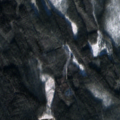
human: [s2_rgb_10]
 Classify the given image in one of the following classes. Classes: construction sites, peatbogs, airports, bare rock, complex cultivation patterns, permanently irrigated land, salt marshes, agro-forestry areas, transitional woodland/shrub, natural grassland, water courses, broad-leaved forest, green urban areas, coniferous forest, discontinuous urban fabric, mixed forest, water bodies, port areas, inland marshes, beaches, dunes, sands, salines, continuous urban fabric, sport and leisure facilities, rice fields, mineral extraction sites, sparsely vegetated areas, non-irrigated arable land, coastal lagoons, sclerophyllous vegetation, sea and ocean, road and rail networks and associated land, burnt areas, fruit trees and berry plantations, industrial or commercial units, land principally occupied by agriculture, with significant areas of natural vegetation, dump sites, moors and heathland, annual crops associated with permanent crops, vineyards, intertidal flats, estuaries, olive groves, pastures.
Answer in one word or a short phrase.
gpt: coniferous forest, mixed forest, transitional woodland/shrub